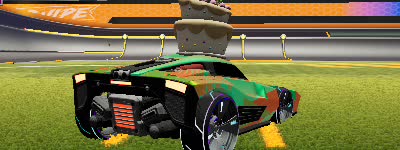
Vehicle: breakout